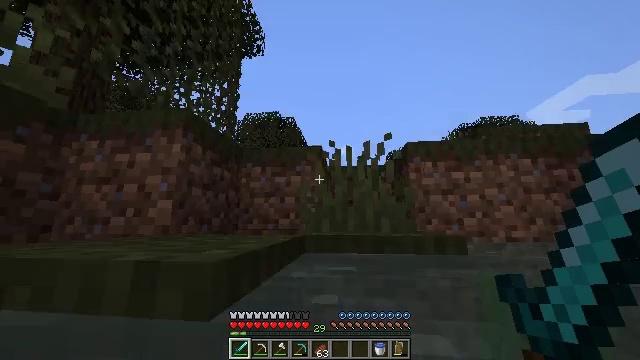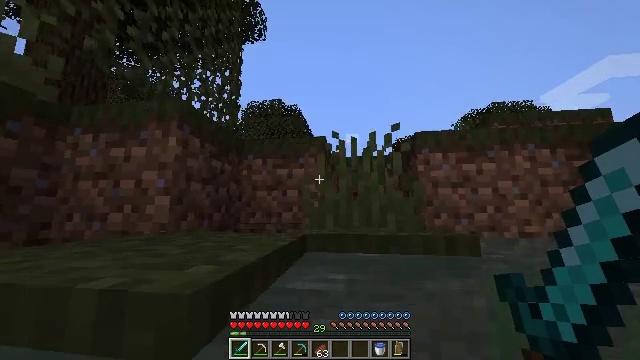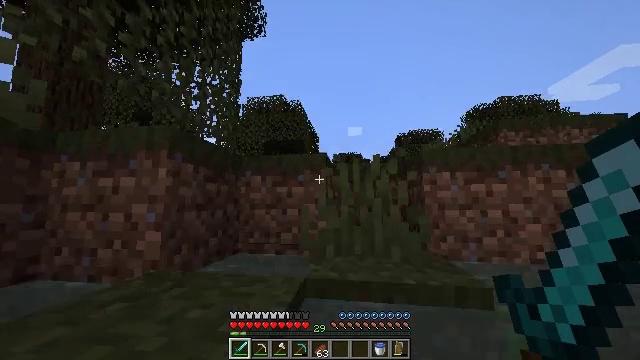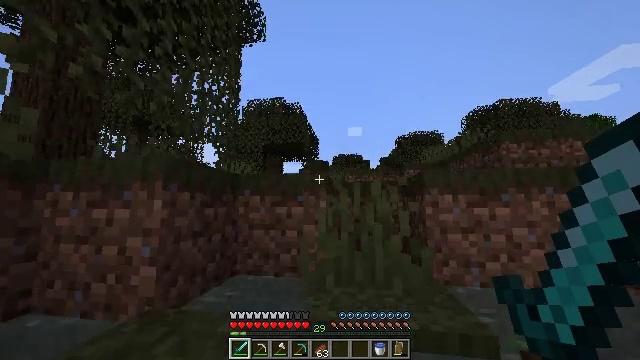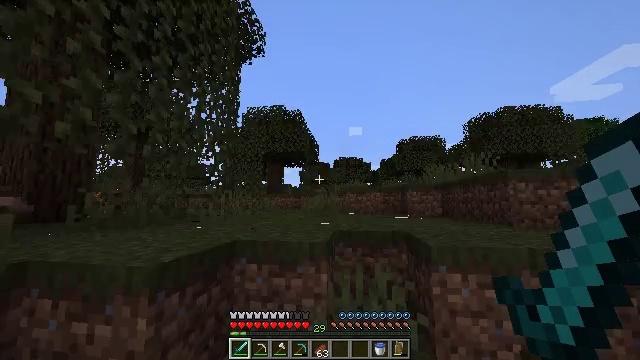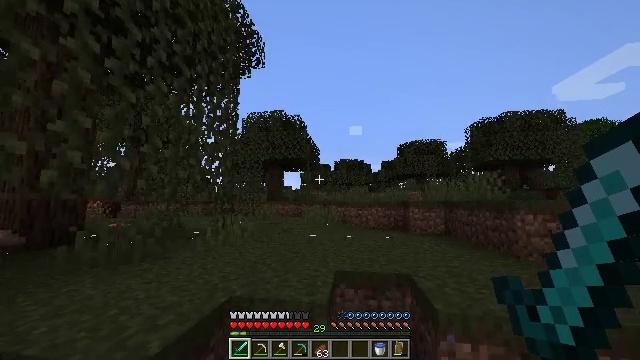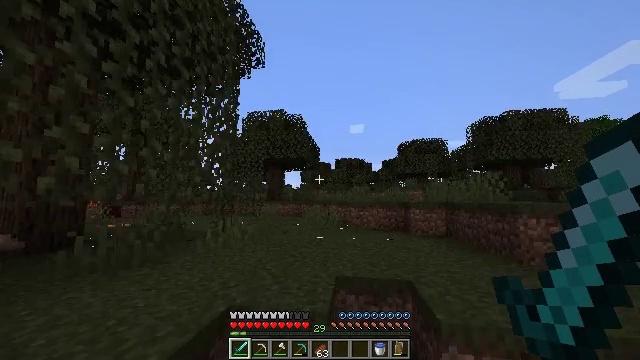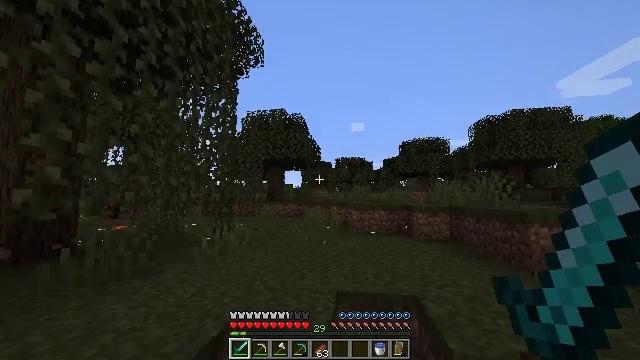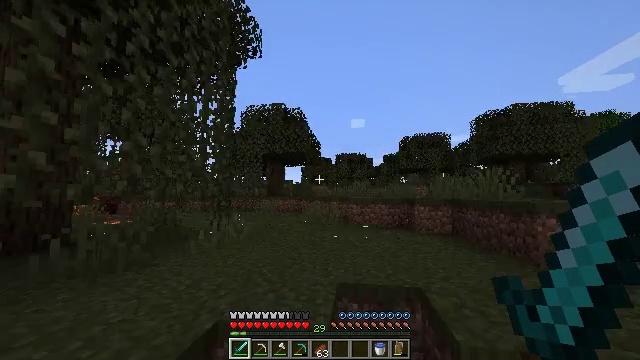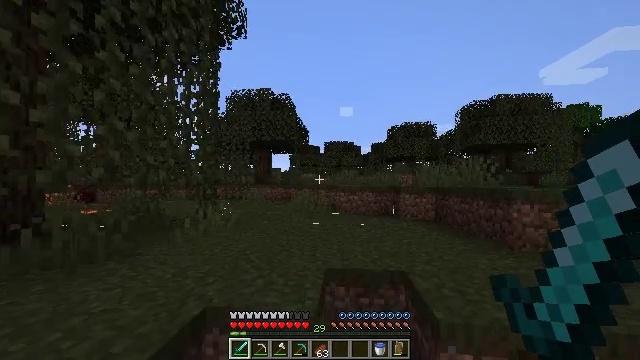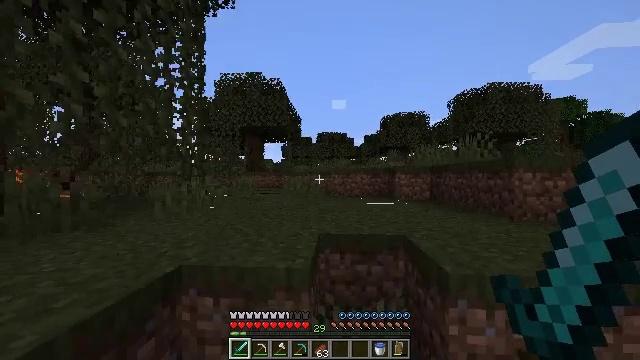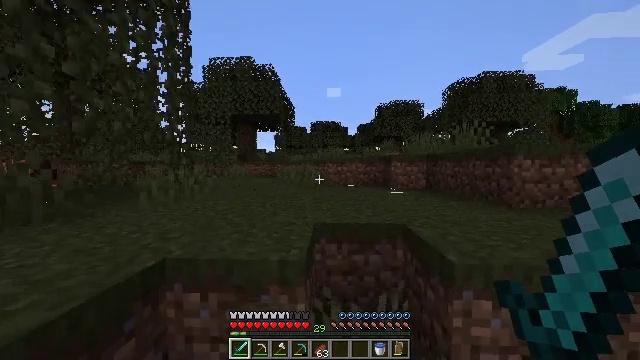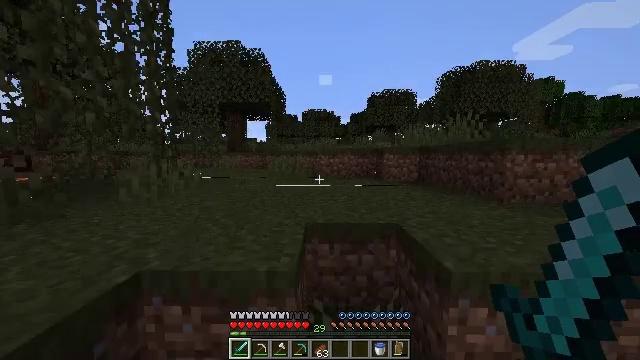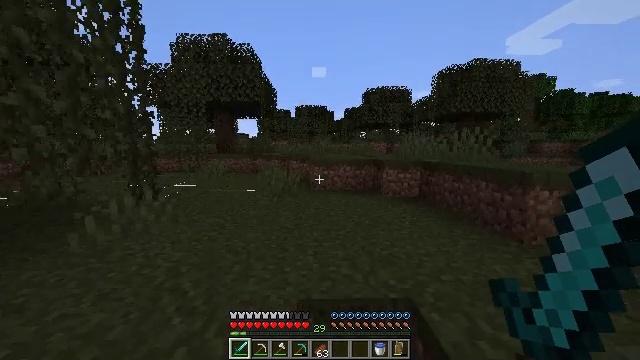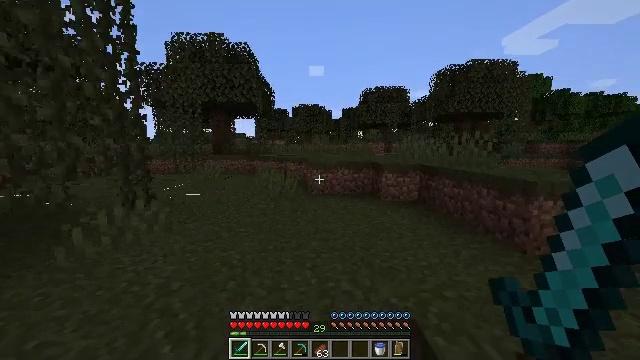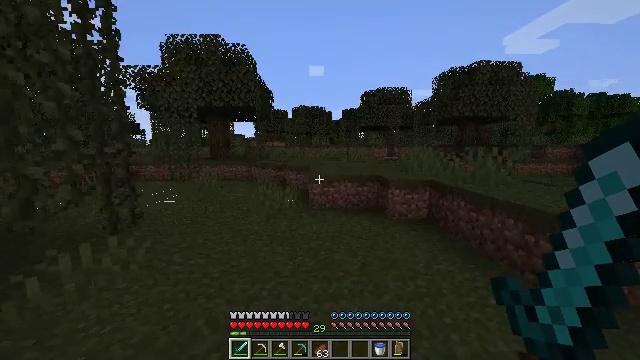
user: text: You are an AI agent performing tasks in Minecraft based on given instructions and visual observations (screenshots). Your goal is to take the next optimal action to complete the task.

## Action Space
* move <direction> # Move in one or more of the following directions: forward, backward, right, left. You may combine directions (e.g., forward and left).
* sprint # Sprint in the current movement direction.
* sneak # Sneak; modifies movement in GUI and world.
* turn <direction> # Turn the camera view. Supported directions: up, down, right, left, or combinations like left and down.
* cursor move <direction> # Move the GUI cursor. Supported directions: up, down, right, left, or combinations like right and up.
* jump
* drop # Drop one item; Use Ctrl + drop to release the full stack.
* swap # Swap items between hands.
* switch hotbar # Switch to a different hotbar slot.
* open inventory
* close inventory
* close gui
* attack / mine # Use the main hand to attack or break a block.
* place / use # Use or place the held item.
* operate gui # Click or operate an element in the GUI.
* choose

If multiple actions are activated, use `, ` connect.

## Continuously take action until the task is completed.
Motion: motion action
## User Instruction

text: Gather sugar cane for crafting.
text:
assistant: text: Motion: move forward, sprint, turn left and down, jump
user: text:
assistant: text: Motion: move forward, sprint, turn down, jump
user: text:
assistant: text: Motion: move forward, sprint, jump
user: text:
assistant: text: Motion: move forward, sprint, jump
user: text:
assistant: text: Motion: move forward, sprint, jump
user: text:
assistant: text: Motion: move forward, sprint, jump
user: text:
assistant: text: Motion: move forward, sprint, jump
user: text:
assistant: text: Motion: move forward, sprint, jump
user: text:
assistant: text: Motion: move forward, sprint, turn right and down, jump
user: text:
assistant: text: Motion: move forward, sprint, turn right and down, jump
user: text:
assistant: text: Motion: move forward, sprint, turn right and down, jump
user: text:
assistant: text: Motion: move forward, sprint, turn right and down, jump
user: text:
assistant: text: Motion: move forward, sprint, turn right and down, jump
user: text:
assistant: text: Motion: move forward, sprint, jump
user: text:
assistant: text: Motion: move forward, sprint, jump
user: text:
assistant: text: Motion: move forward, sprint, jump
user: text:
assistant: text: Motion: move forward, sprint, jump
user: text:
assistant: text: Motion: move forward, sprint, jump
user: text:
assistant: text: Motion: move forward, sprint, turn left, jump
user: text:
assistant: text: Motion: move forward, sprint, jump
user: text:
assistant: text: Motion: move forward, sprint, jump
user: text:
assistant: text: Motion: move forward, sprint, jump
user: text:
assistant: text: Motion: move forward, sprint, jump
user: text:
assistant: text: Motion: move forward, sprint, turn right, jump
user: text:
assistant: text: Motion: move forward, sprint, turn right, jump
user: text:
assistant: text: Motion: move forward, sprint, jump
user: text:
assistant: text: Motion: move forward, sprint, jump
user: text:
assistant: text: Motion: move forward and move right, sprint, jump
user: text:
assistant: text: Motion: move forward and move right, sprint, jump
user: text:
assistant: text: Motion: move forward and move right, sprint, jump